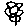
Label: flower